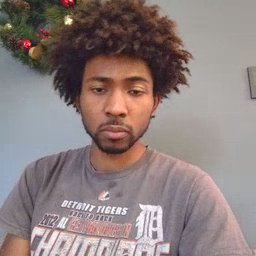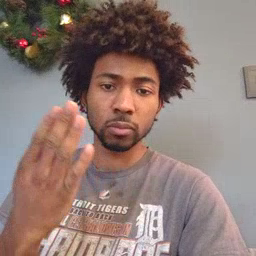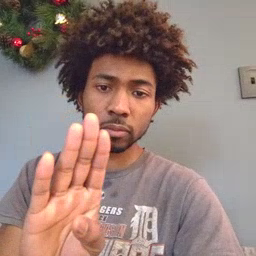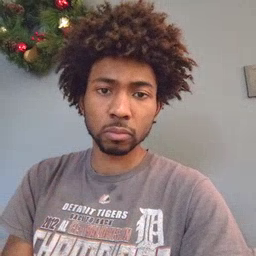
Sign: close